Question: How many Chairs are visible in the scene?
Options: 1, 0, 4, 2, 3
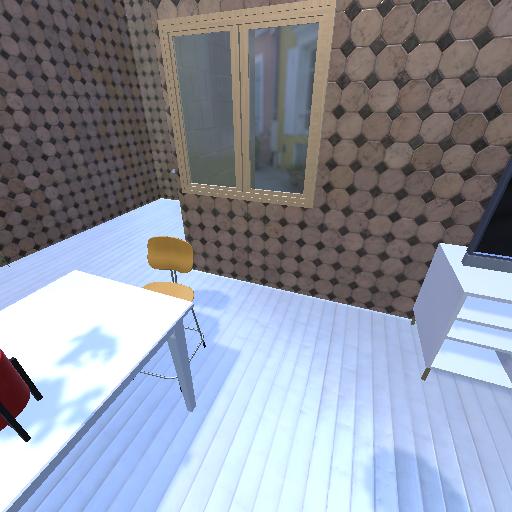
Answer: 1